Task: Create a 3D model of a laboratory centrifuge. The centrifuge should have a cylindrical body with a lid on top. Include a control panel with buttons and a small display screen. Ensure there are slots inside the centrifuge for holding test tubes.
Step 558:
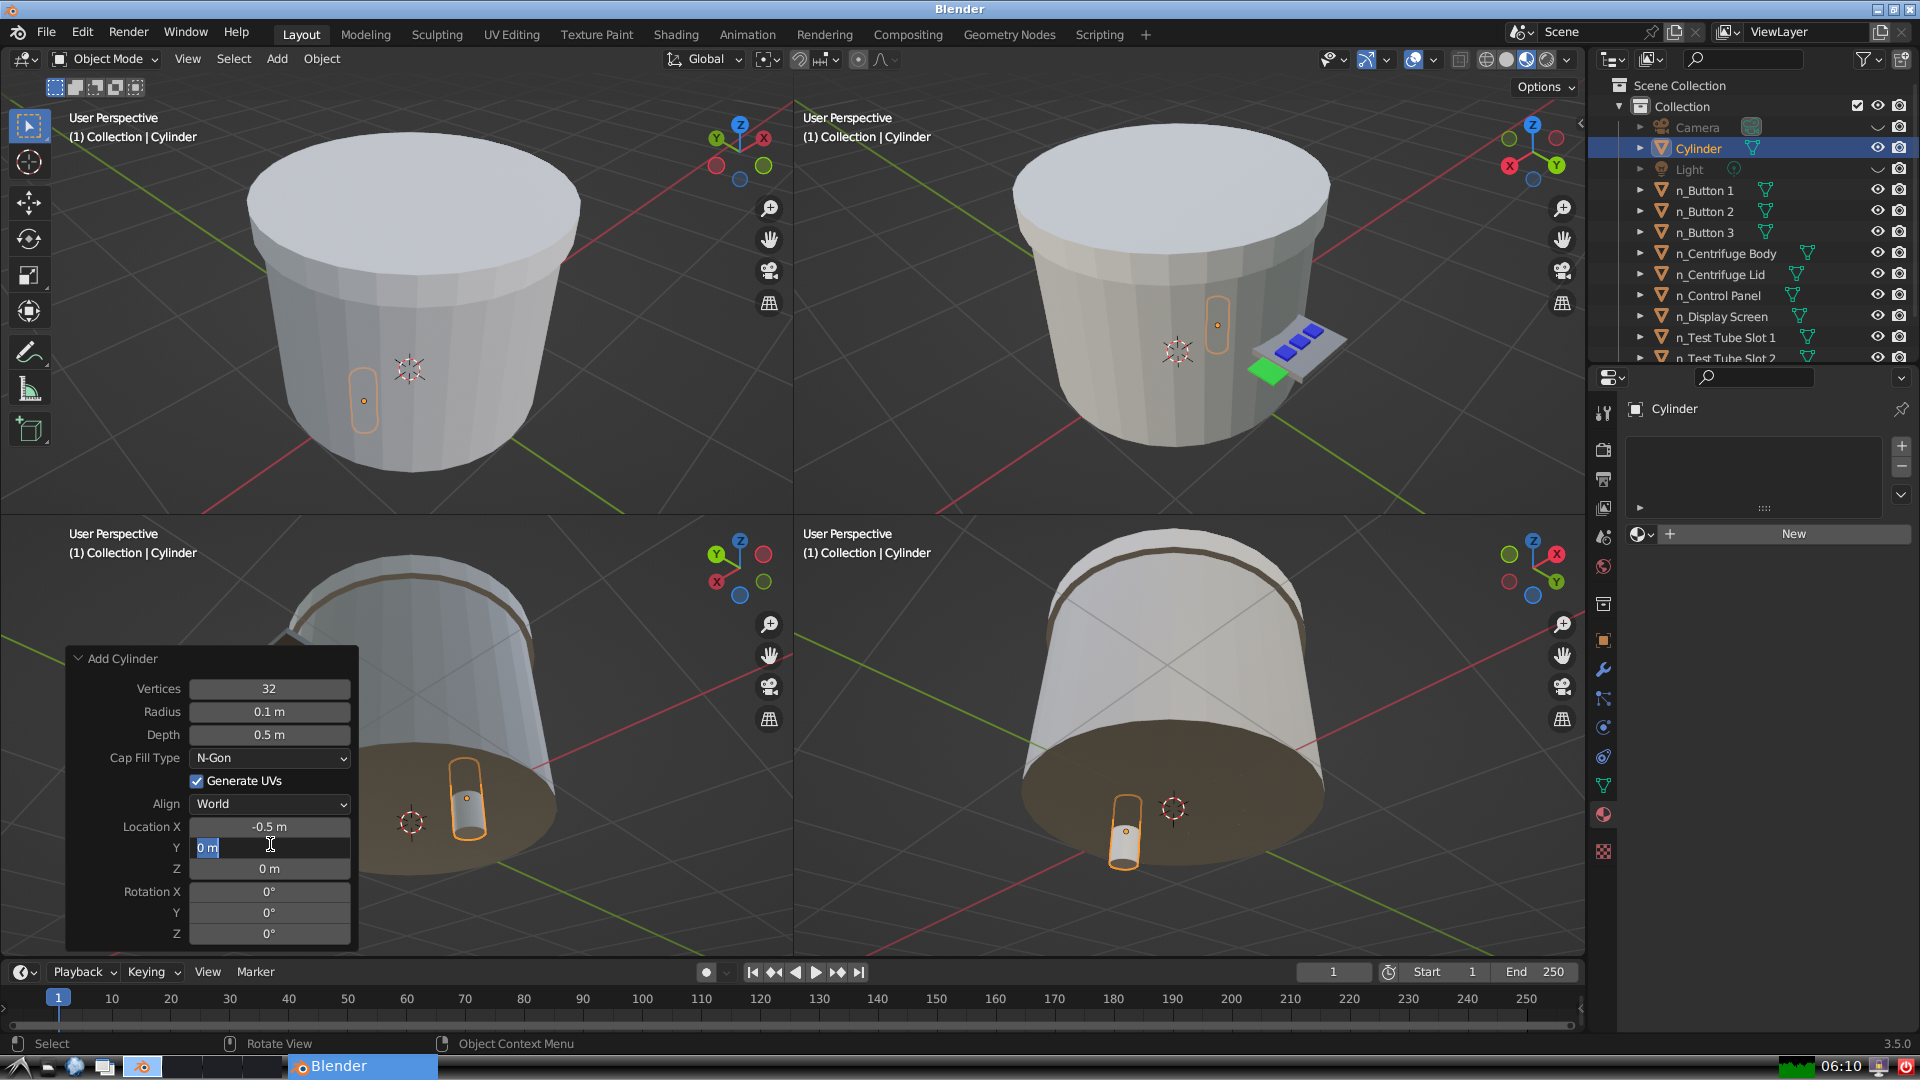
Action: input_text: 6.123233995736766e-17